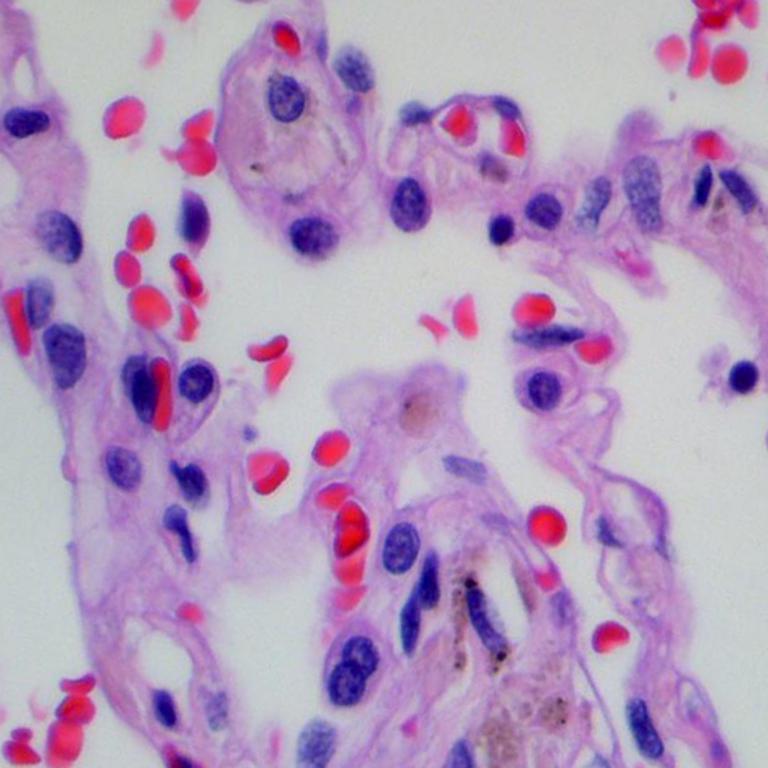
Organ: lung
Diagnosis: benign